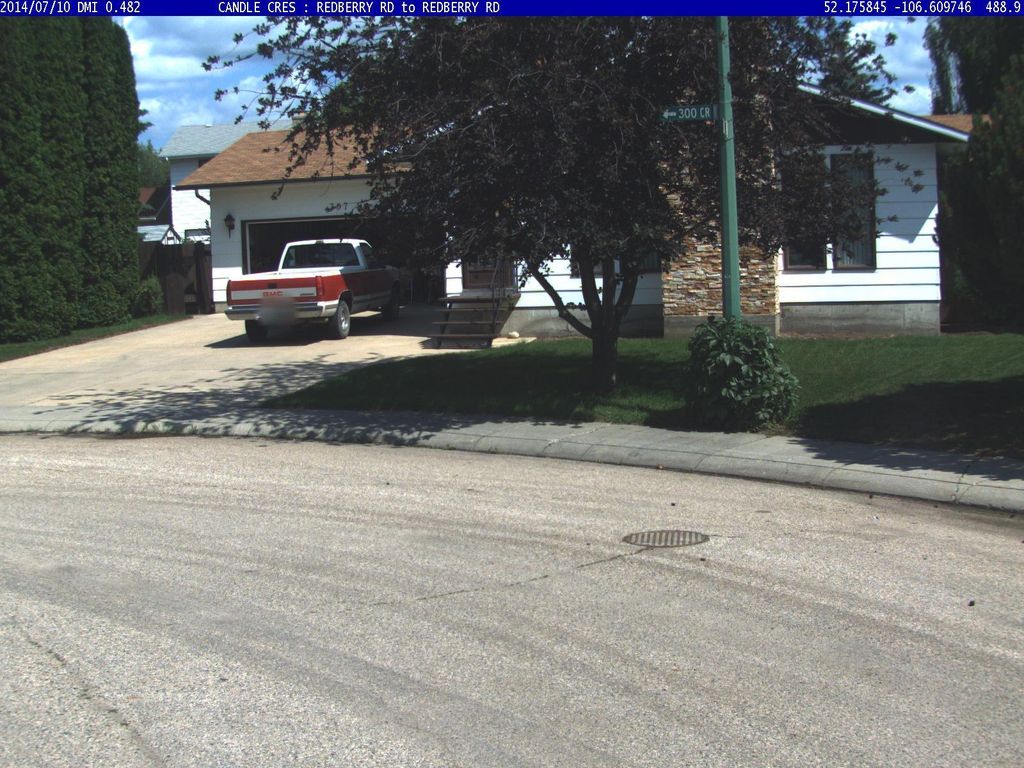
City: saskatoon